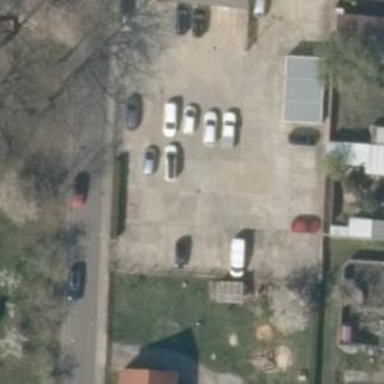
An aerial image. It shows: Parking area with surface.